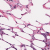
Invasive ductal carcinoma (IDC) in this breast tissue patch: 0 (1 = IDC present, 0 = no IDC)